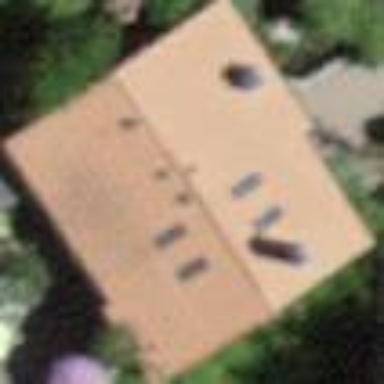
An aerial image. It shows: Shed.